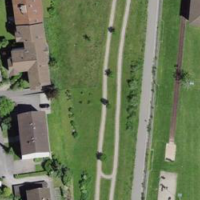
EUNIS habitat code: 56
Species observed at this site:
Prunus spinosa